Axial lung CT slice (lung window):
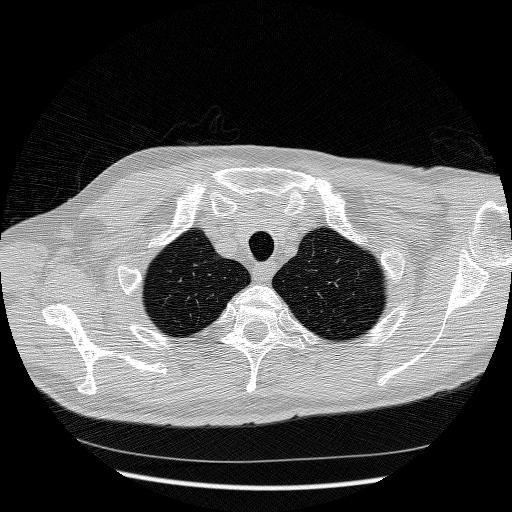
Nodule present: no